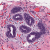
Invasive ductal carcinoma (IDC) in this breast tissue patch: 0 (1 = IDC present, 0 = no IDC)